Question: I'm using a simple <URL> to sticking footer to the bottom of page, It works fine except when I put a table in the page:

But when I resize the page, it gets fixed and footer sticks to the bottom. What's wrongwith it? Is it a related problem or problem?
You can view the page without table <URL>.
It's the script for sticking footer the bottom of page:
'''
$(document).ready(function () {
positionFooter();
$(window)
.scroll(positionFooter)
.resize(positionFooter);
function positionFooter() {
var docHeight = $(document.body).height() - $("#sticky-footer-push").height();
if (docHeight < $(window).height()) {
var diff = $(window).height() - docHeight;
if (!$("#sticky-footer-push").length > 0) {
$("#footer").before('<div id="sticky-footer-push"></div>');
}
$("#sticky-footer-push").height(diff);
}
}
});
$(window).load(function () {
$("#footer").stickyFooter();
});
// sticky footer plugin
(function ($) {
var footer;
$.fn.extend({
stickyFooter: function (options) {
footer = this;
positionFooter();
$(window)
.scroll(positionFooter)
.resize(positionFooter);
function positionFooter() {
var docHeight = $(document.body).height() - $("#sticky-footer-push").height();
if (docHeight < $(window).height()) {
var diff = $(window).height() - docHeight;
if (!$("#sticky-footer-push").length > 0) {
$(footer).before('<div id="sticky-footer-push"></div>');
}
$("#sticky-footer-push").height(diff);
}
}
}
});
})(jQuery);
'''
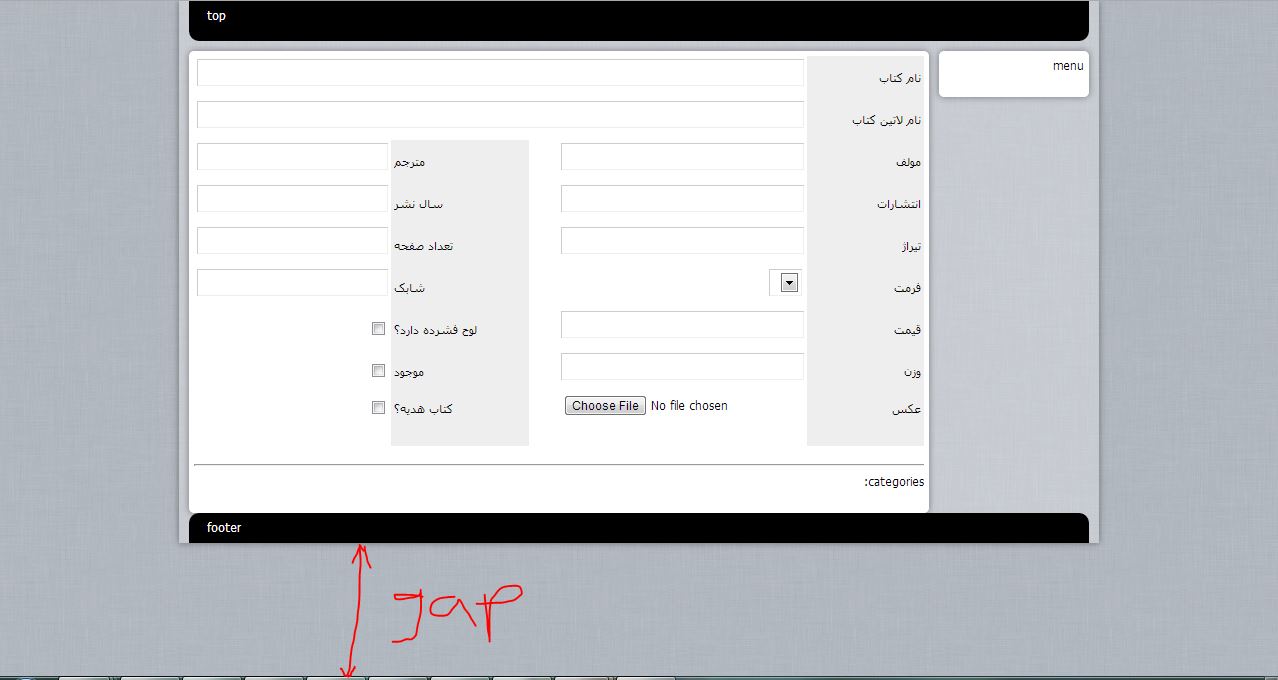
Answer: Add the following line just below the content div:
'''
<div class="clear"></div>
'''
CSS:
'''
.clear {
clear:both;
}
'''
Your Code look like:
'''
<div id="content">
//HERE is your table
<hr />
<p>categories:</p>
</div>
<div class="clear"></div>
'''